Interaction volume radius: 5 \u00c5
Interaction volume height: 30 \u00c5
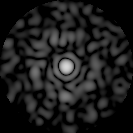
Disorder parameter: 0.8222